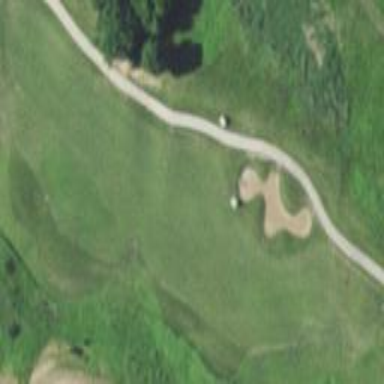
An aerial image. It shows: Golf fairway surrounded by grass.